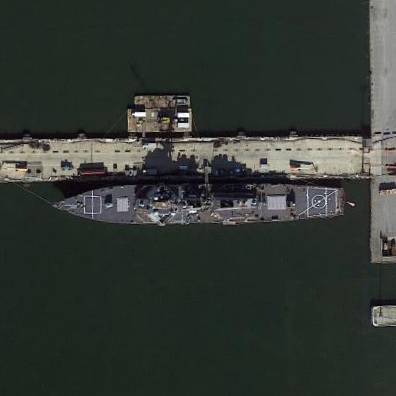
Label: destroyer